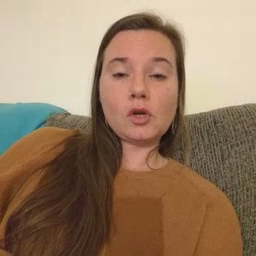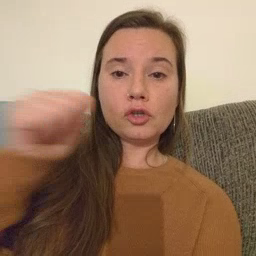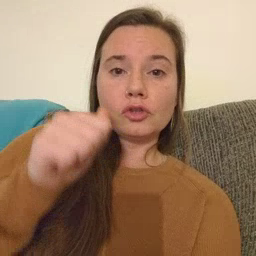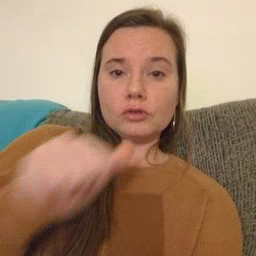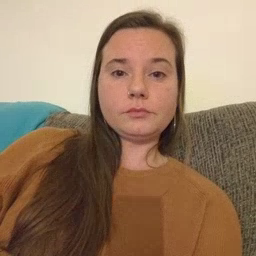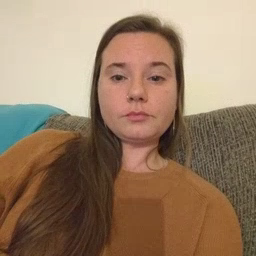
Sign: girl